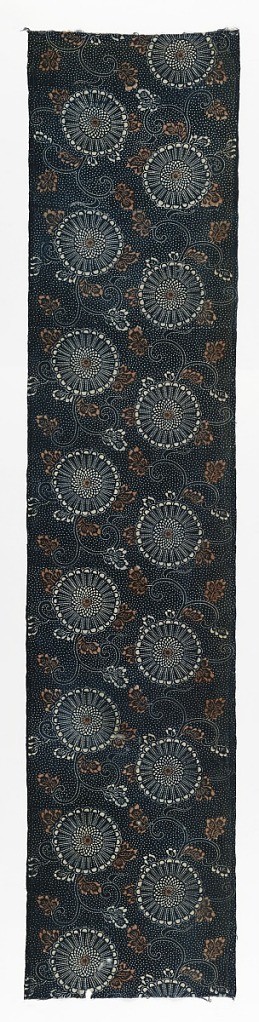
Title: Textile
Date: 19th century
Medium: cotton Technique: stenciled resist (katazome) on plain weave
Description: Length of stencil resist (katazome) in ivory pattern with red details on finely dotted blue ground. Two rows of large (12 cm) full-faced flowers with leaves and tendrils.